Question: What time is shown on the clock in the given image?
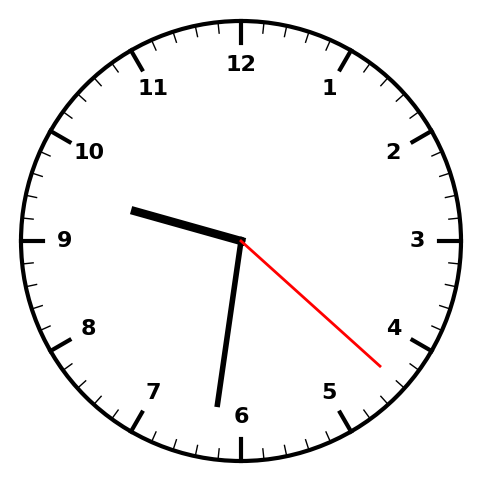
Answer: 09:31:22